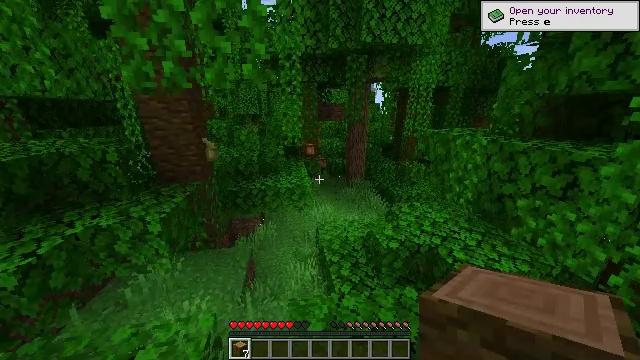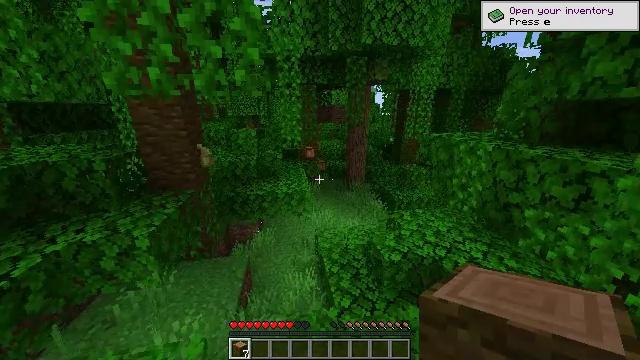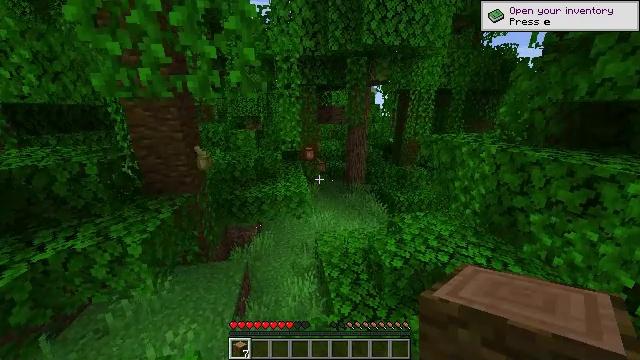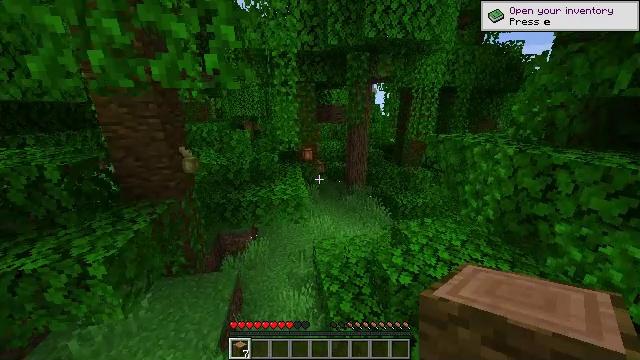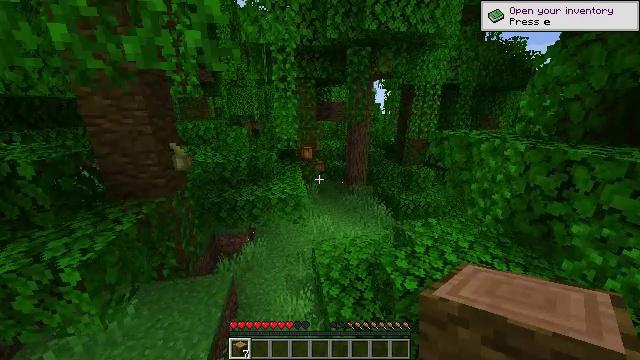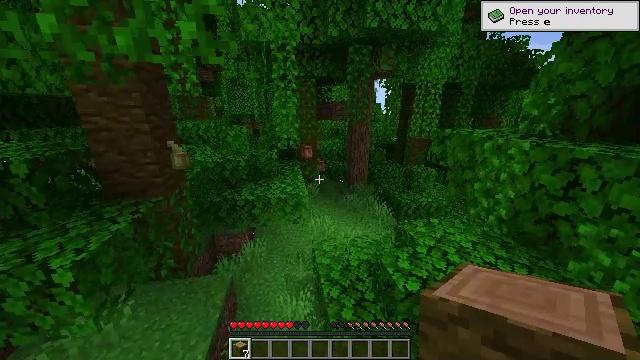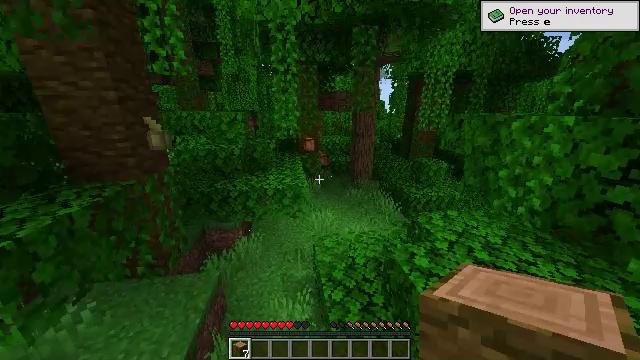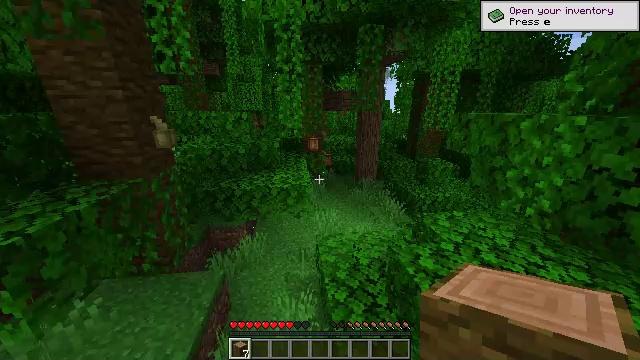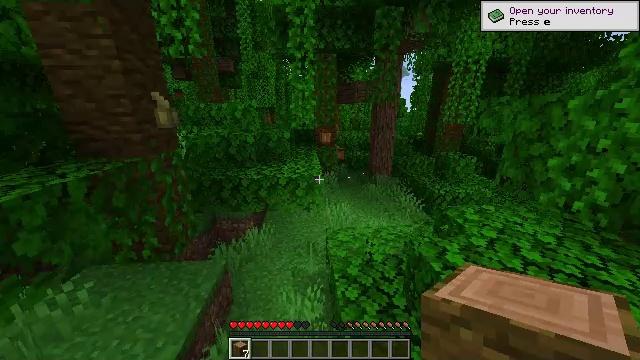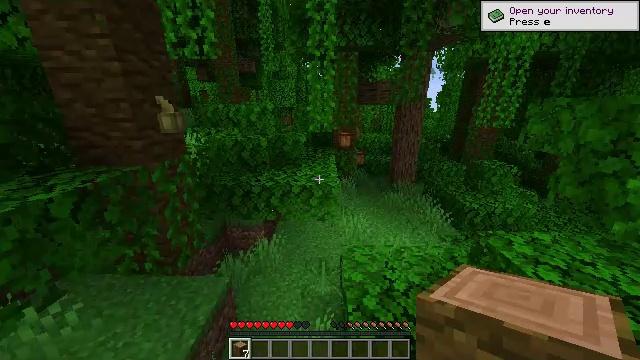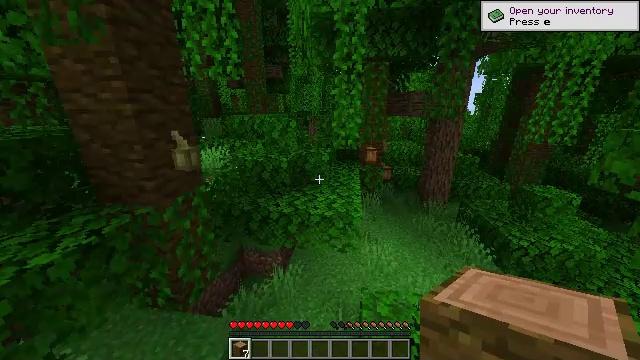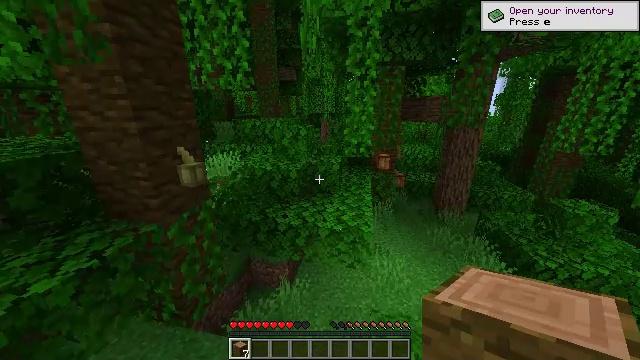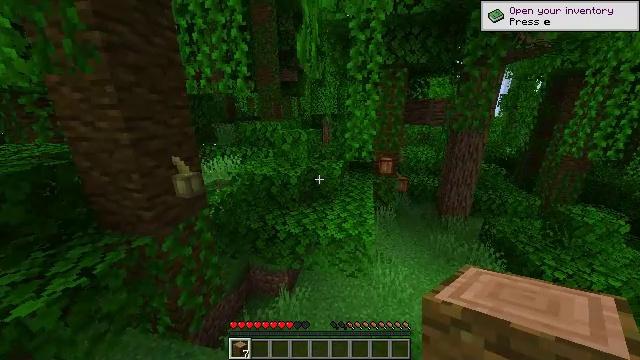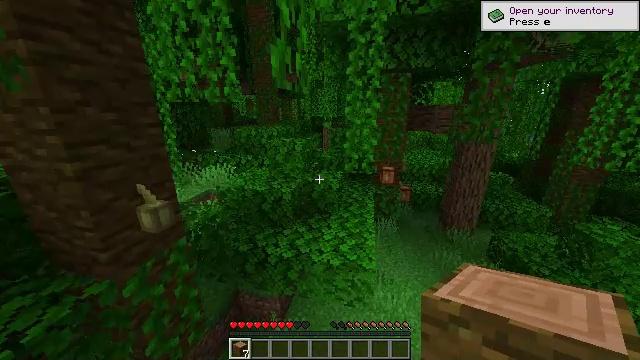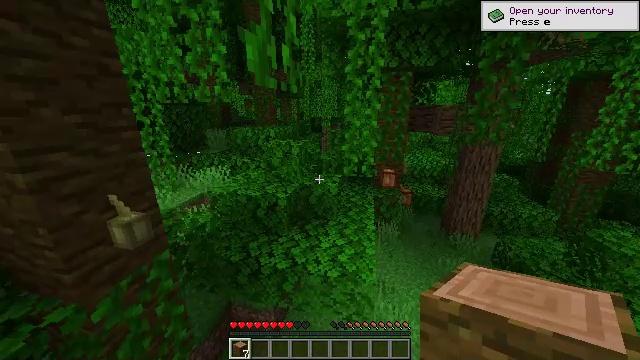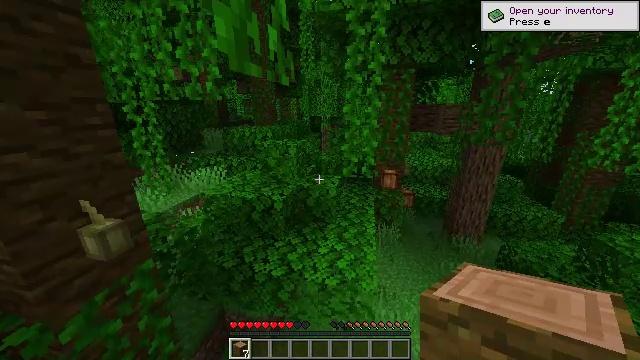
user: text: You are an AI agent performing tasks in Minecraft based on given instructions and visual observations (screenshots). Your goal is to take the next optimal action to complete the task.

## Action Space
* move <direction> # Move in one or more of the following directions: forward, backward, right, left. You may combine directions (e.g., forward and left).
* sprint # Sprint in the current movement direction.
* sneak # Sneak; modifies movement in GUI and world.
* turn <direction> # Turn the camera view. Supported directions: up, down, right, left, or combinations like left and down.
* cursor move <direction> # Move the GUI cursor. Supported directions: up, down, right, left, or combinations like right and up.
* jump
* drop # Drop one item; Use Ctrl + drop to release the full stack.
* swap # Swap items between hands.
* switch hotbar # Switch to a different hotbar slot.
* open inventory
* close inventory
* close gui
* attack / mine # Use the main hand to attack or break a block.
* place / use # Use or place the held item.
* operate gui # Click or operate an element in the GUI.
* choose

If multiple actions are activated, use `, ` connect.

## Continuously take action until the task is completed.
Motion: motion action
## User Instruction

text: Break the bamboo stalk.
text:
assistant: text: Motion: move forward, jump
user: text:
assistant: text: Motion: move forward, jump
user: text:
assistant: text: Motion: move forward, jump
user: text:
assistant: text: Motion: move forward, jump
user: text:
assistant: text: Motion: move forward, jump
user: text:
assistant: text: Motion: move forward, jump
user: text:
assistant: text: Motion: move forward, turn left, jump
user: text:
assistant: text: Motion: move forward, sprint, turn left, jump
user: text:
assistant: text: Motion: move forward, sprint, turn left, jump
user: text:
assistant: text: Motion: move forward, sprint, turn left, jump
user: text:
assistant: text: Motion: move forward, sprint, turn left, jump
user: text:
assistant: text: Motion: move forward, jump
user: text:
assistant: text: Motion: move forward, jump
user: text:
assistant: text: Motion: move forward, jump
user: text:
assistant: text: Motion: move forward, jump
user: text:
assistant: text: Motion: move forward, jump
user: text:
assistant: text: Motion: move forward, jump
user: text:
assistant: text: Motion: move forward, turn right, jump
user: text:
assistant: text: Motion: move forward, turn right, jump
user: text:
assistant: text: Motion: move forward, sprint, turn right, jump
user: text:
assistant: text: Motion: move forward, sprint, turn right, jump
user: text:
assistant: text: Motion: move forward, sprint, jump
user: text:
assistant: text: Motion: move forward, sprint, jump
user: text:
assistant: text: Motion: move forward, jump
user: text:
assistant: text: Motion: move forward, jump
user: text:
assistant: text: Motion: move forward, jump
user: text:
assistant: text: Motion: move forward, turn left and up, jump
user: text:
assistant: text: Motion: move forward, turn left and up, jump
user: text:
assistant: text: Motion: move forward, turn left and up, jump
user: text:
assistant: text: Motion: move forward, sprint, turn left and up, jump